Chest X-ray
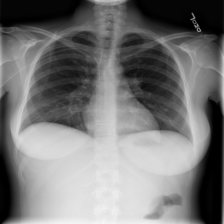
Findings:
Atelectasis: negative
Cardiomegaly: negative
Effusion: negative
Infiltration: negative
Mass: negative
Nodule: negative
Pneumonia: negative
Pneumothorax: negative
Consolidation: negative
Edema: negative
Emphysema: negative
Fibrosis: negative
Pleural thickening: negative
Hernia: negative